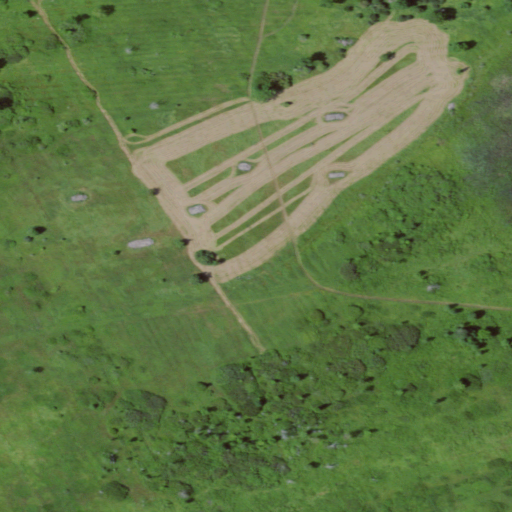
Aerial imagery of island in New York named Grenadier Island containing shrub and grassland